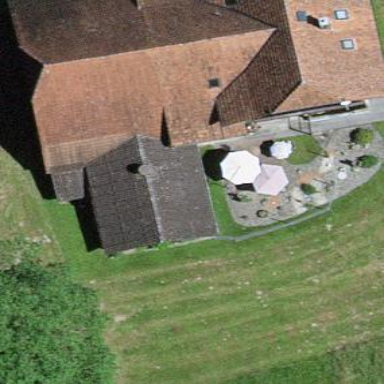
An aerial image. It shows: Farm building.